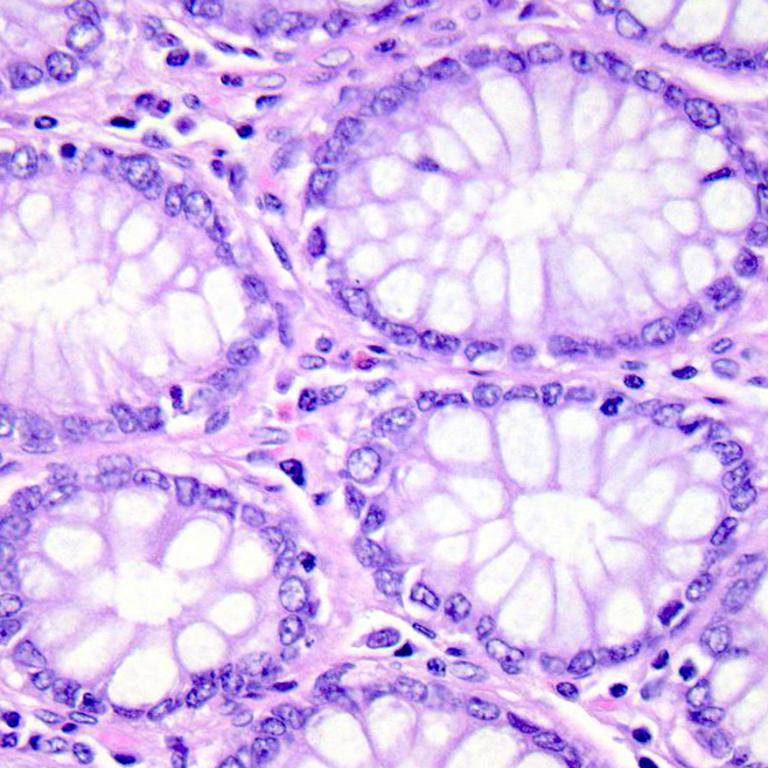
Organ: colon
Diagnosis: benign